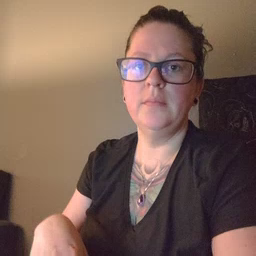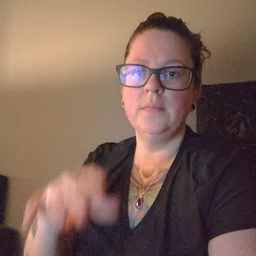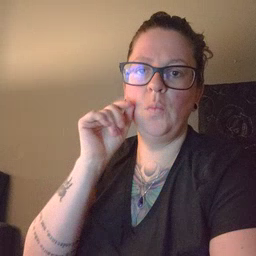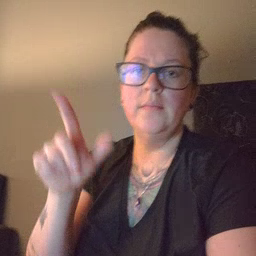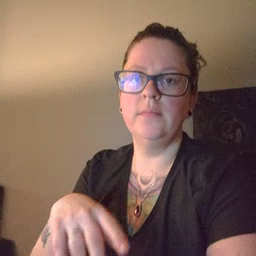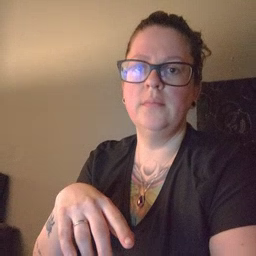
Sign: wake